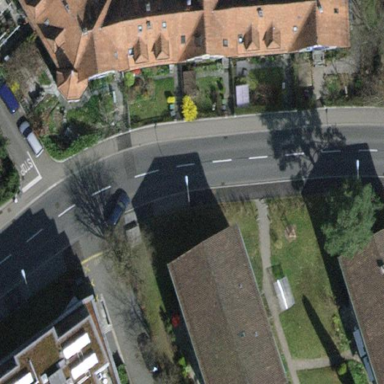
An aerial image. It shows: Image showing building with apartments.